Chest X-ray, PA view. Patient: 50 years old, sex F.
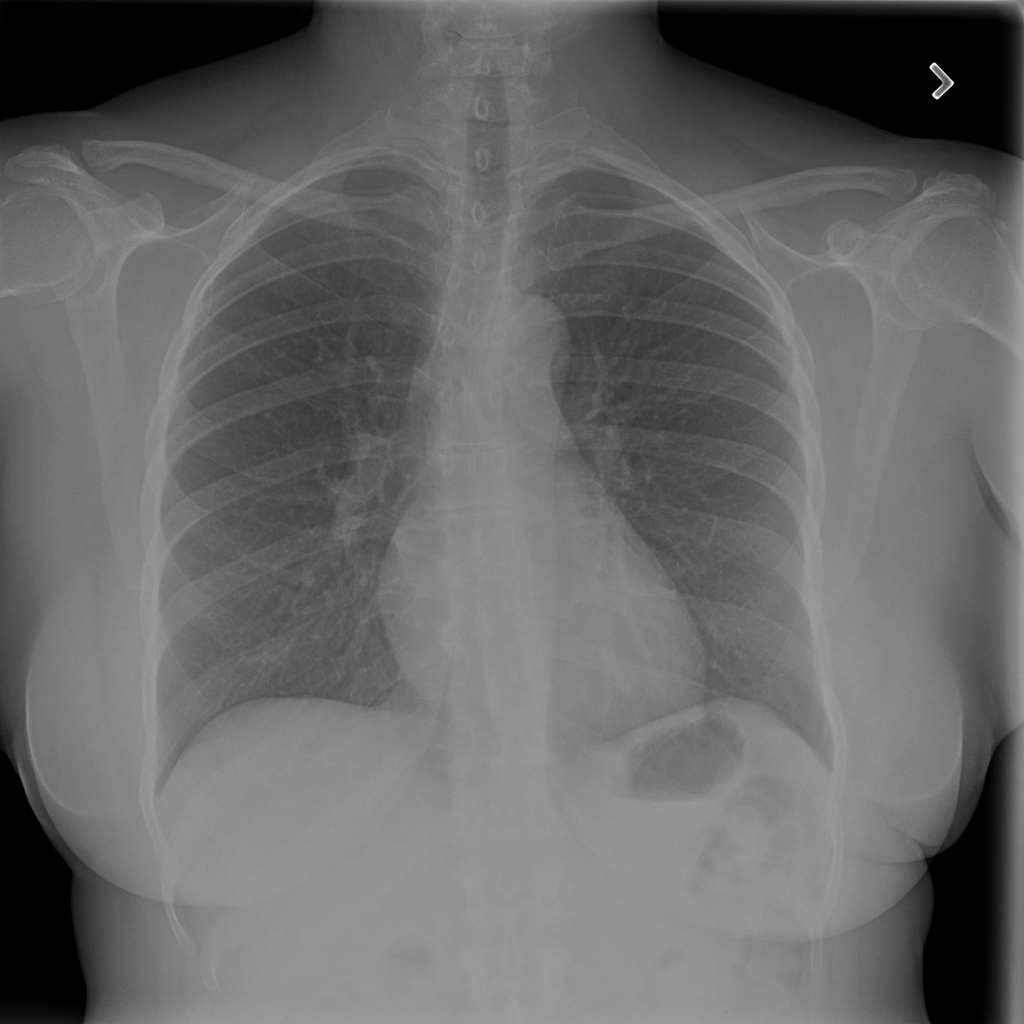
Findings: No Finding